Current action and preconditions to check: trajectory_clear

Your task: For each precondition in the list above, predict whether it will hold at this action.

Consider the current scene as observed from the mobile robot's camera, and analyze the predicted future states of all dynamic agents (e.g., people, animals, vehicles, or any moving entities) within the NEXT SECOND.

IMPORTANT: Only answer "very likely" if you are absolutely certain—based on strong, clear evidence—that a dynamic agent will violate the precondition in the predicted future state. Do NOT answer "very likely" for unlikely, ambiguous, or low-probability risks.

Ask yourself for each precondition: Is there a high probability, with clear and convincing evidence, that the predicted future states of any dynamic agent will interfere with the predicted future state of the currently executing action within the NEXT SECOND, causing that precondition to fail?

Assess the risk level based on these predictions. Use "likely" or "very likely" if motions create a clear risk of interference.

Use "neutral" or "improbable" if agents are nearby but their predicted paths are clearly diverging or non-conflicting.

Failure Risk Categories: "very improbable", "improbable", "neutral", "likely", "very likely"

Answer Format: Output ONLY the probability_of_failure value from these categories: "very improbable", "improbable", "neutral", "likely", "very likely"

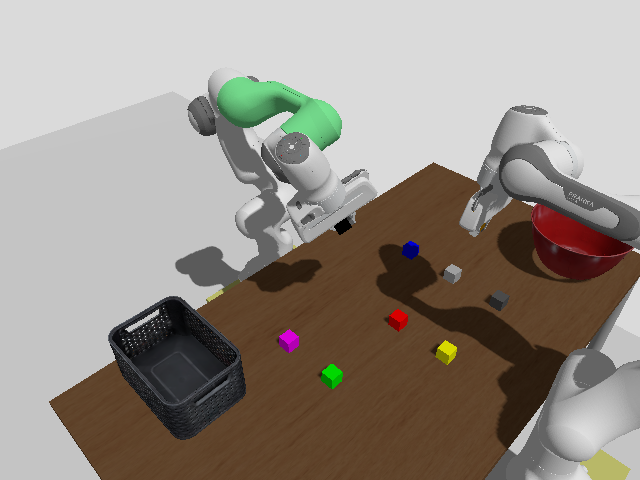

Answer: very improbable